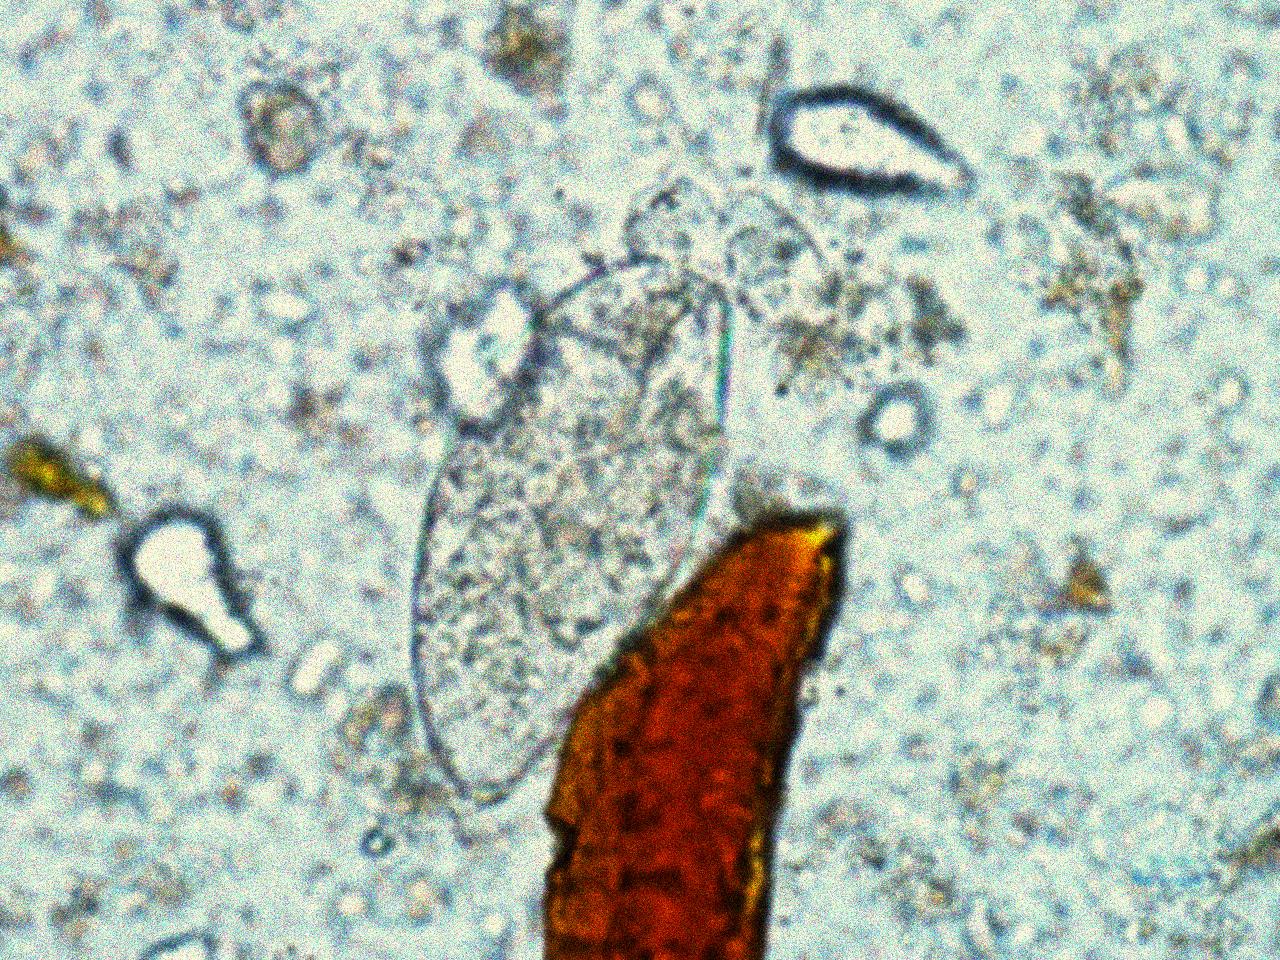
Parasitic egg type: Fasciolopsis buski